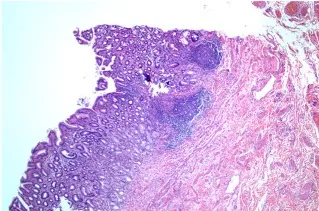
Can be seen in the intrinsic muscular wall, covered with squamous epithelium, gastric mucosa, and large intestine mucosa). Coloration HE, magnification x200.
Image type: pathology (h&e)